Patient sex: M
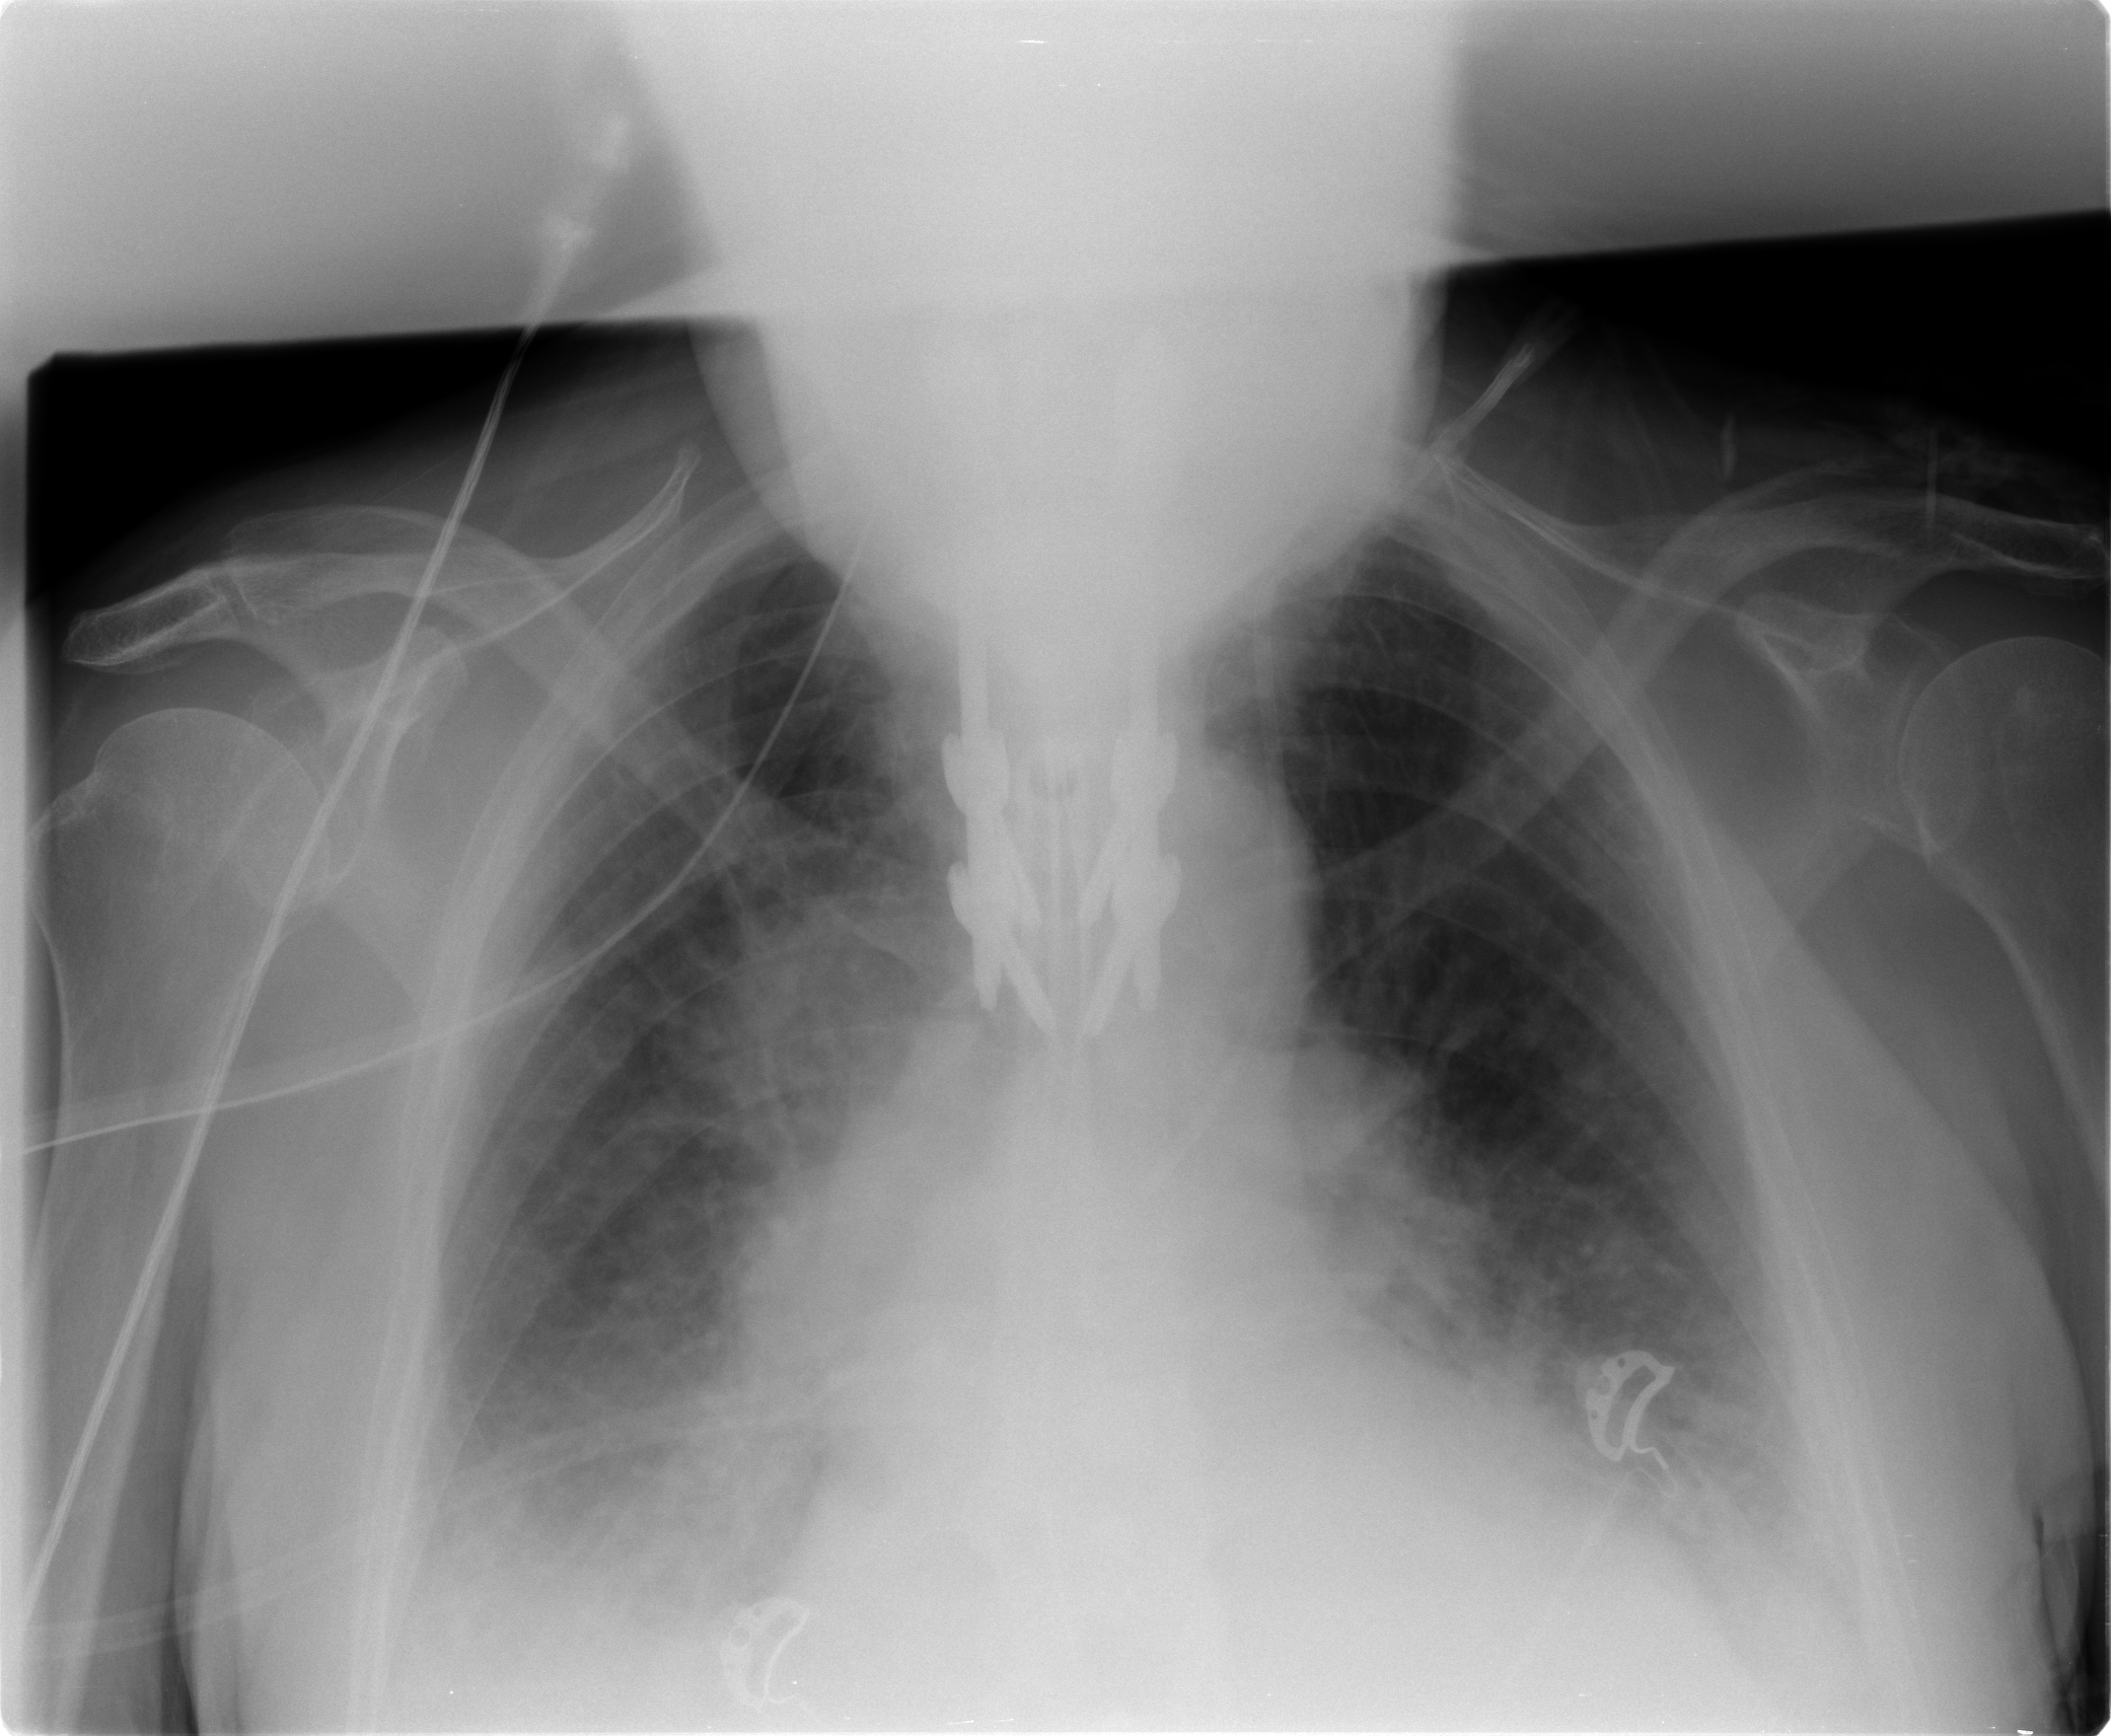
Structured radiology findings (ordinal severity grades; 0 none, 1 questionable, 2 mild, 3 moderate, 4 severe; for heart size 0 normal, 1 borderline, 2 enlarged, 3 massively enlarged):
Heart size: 2
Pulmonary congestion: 3
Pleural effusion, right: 2
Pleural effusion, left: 2
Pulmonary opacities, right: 3
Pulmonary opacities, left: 2
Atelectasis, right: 2
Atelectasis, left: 2